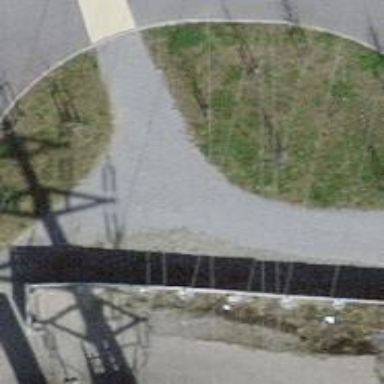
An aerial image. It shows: Footway with pebblestone surface.